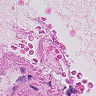
Metastatic tissue present: no